Interaction volume radius: 5 \u00c5
Interaction volume height: 10 \u00c5
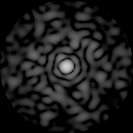
Disorder parameter: 0.8149